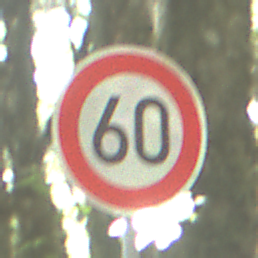
Verkehrszeichen: Geschwindigkeit60
Umgebung: Outdoor, Nature
Tageszeit: Midday
Wetter: Clear
Licht: Natural
Jahreszeit: NotSpecified
Kontrast: LowContrast